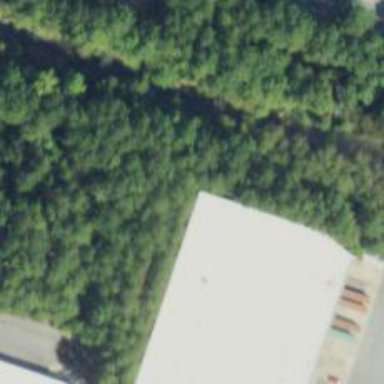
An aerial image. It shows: Disused railway spur line.